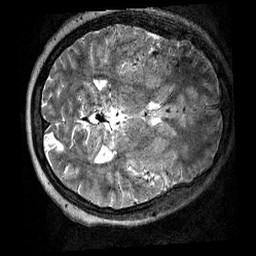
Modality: T2w
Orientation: axial
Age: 13
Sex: male
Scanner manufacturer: siemens
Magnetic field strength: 3 T
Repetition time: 3.2 s
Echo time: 0.479 s